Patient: sex M, age 75
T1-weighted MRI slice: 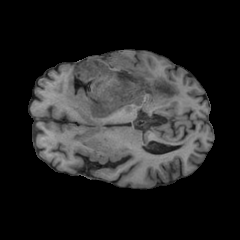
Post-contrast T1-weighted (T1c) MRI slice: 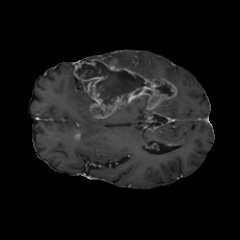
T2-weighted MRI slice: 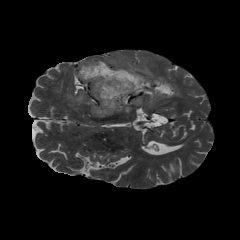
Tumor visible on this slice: yes
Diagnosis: Glioblastoma, IDH-wildtype
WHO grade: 4